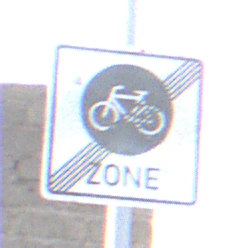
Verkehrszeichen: EndeFahrradzone
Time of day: SunriseSunset
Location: Outdoor (Nature)
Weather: PartlyCloudy
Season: NotSpecified
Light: Natural